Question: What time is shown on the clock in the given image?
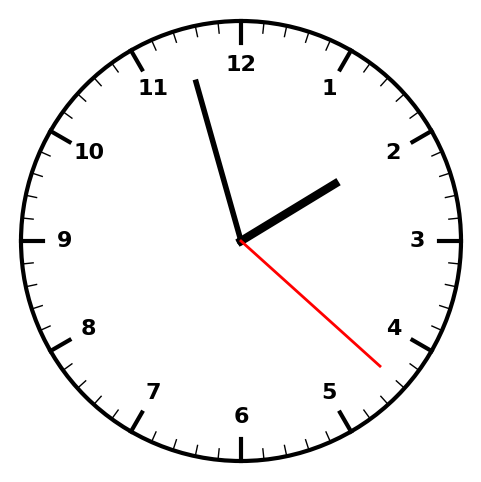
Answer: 01:57:22